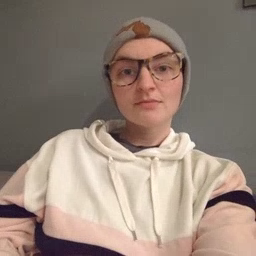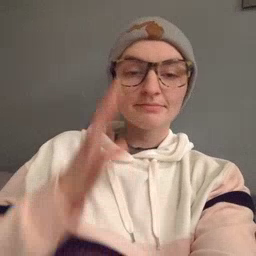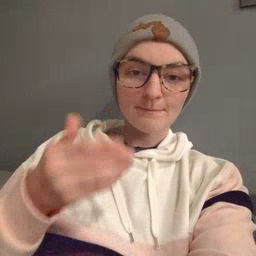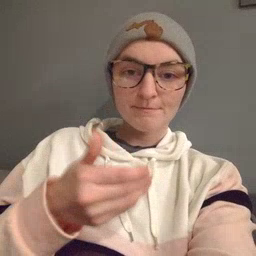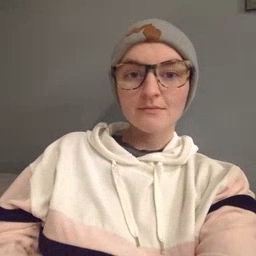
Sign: kitty